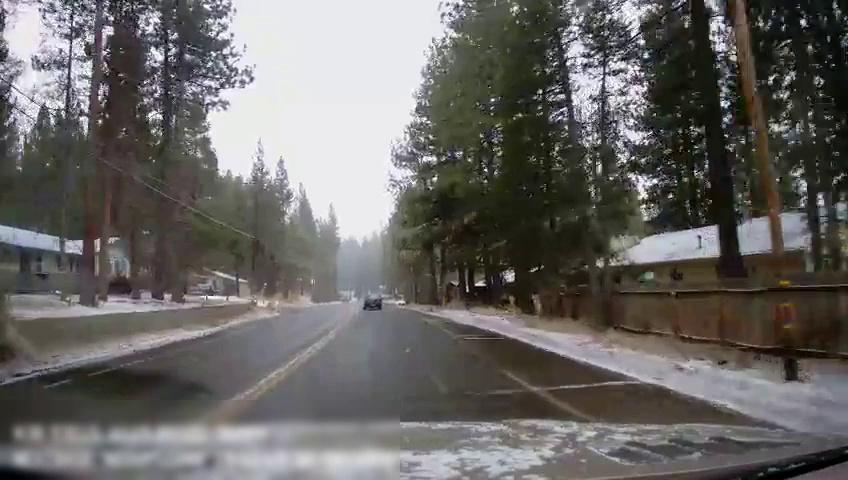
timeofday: Day
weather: Snowy
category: Drivable Space
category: Vehicles | SUV
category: Lanes | Current Lane
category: Lanes | Current Lane
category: Lanes | Alternate Lane